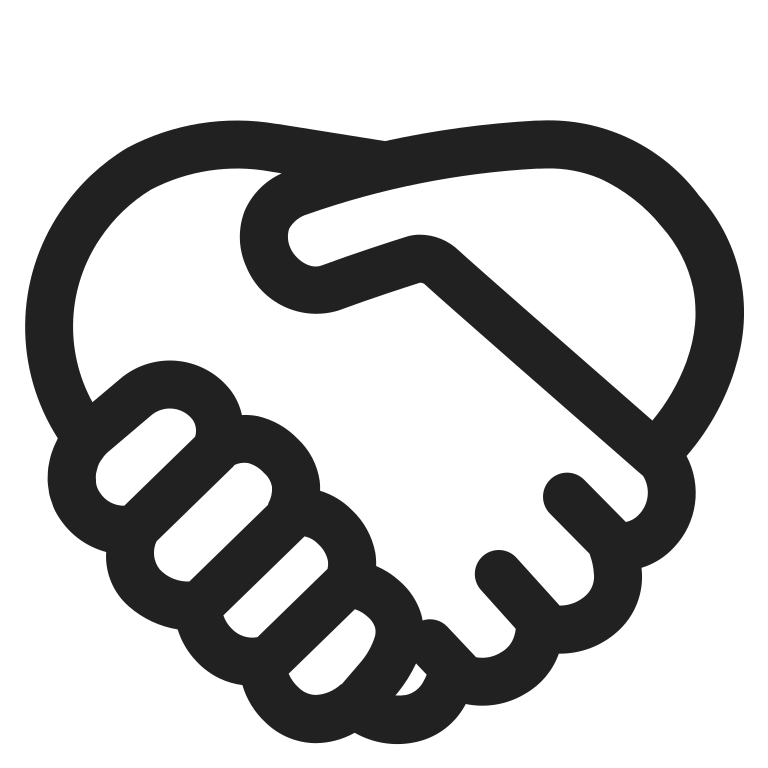
handshake high contrast